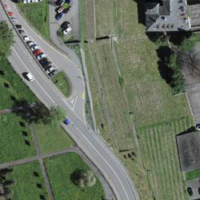
EUNIS habitat code: 54
Species observed at this site:
Echium vulgare